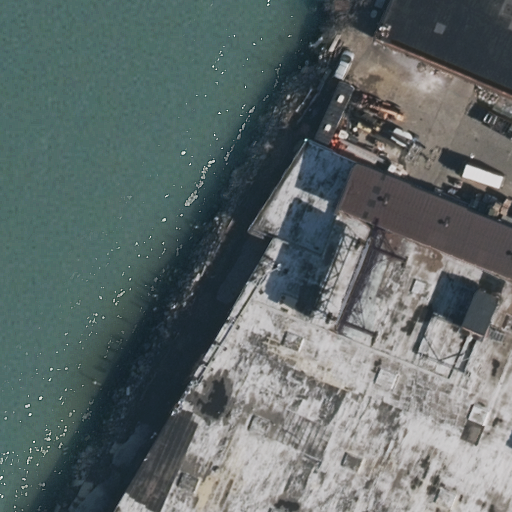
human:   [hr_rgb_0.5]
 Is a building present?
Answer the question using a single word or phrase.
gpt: yes

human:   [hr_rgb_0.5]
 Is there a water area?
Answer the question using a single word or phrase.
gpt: yes

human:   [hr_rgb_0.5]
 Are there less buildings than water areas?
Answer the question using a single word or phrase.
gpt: no

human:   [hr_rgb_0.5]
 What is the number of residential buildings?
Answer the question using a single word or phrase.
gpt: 3

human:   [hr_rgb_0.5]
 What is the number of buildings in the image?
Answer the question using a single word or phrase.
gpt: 3

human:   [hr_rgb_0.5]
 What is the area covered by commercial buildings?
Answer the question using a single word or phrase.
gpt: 0m2

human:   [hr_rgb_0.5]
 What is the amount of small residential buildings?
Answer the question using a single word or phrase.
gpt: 1

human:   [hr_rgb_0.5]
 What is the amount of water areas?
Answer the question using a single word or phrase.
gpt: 1

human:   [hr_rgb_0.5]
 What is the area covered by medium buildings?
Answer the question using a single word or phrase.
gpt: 0m2

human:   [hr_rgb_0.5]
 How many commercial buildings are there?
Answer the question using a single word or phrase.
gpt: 0

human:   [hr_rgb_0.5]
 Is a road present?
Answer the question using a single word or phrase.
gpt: yes

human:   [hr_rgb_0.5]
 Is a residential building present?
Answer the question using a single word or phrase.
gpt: yes

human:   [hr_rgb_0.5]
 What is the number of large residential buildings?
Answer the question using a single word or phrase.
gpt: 2

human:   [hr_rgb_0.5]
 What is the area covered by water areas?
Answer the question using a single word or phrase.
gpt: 3178m2

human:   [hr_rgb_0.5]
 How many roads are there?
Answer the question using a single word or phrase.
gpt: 1

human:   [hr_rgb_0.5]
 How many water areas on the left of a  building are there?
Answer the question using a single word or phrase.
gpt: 1

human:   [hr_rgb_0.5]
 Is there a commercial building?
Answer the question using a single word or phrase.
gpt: no

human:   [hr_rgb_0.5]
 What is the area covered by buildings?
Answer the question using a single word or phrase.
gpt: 3366m2

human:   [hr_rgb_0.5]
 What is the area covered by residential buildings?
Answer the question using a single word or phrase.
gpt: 3366m2

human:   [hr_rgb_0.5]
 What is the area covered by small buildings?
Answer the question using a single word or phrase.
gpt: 41m2

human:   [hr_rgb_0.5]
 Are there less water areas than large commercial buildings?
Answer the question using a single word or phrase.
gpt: no

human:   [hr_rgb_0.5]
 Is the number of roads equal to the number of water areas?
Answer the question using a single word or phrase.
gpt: yes

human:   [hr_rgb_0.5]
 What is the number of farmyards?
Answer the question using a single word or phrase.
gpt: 0

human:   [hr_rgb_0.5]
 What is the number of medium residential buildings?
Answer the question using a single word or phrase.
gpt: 0

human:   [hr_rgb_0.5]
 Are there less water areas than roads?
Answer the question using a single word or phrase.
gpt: no

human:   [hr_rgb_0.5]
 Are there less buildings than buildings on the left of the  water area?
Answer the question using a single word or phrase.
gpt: no

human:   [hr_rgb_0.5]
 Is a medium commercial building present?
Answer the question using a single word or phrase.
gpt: no

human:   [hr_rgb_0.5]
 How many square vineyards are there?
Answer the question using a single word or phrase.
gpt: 0

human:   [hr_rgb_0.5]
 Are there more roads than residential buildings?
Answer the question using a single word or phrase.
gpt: no

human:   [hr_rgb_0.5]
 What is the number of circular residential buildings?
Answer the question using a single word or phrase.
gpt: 0

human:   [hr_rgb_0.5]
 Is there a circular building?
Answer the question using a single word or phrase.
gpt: no

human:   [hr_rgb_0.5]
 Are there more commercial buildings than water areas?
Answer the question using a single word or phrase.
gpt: no

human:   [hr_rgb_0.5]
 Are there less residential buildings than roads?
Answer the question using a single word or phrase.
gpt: no

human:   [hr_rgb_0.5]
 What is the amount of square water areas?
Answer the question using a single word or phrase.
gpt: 0

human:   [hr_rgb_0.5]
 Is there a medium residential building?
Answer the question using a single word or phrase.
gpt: no

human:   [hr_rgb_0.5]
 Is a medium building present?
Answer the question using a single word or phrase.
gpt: no

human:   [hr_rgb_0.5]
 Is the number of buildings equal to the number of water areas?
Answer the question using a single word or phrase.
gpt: no

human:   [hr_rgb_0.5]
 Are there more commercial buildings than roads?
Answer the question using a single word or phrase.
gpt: no

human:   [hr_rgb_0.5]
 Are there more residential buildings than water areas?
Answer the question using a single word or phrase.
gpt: yes

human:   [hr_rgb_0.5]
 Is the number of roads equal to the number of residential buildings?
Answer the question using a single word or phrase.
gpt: no

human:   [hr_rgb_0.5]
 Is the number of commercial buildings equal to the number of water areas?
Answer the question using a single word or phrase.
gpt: no

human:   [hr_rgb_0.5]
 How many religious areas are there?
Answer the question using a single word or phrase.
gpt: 0

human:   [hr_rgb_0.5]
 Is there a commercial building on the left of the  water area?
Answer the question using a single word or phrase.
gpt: no

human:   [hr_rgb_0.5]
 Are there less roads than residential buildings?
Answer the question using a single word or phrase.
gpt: yes

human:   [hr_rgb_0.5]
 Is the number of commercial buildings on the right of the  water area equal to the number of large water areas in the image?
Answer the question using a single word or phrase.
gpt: no

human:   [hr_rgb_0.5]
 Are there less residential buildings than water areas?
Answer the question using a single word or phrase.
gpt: no

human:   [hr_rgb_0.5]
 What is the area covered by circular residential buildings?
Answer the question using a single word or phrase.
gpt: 0m2

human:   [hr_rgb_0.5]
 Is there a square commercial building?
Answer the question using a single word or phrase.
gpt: no

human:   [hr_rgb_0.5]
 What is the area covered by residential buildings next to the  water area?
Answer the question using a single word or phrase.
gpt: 3366m2

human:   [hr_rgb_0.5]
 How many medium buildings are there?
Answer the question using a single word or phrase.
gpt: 0

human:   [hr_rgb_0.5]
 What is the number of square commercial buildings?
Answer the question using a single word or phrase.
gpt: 0

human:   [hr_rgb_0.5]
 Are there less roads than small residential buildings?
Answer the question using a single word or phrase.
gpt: no

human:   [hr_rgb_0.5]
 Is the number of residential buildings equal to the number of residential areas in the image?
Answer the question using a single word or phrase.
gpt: no

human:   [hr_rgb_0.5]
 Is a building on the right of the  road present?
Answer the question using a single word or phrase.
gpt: yes

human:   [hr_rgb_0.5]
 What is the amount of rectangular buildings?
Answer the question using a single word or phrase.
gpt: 3

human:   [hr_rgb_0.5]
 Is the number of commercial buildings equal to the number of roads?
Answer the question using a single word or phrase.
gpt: no

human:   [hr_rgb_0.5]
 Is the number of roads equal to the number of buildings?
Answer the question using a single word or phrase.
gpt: no

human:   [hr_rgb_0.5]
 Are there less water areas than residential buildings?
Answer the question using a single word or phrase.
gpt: yes

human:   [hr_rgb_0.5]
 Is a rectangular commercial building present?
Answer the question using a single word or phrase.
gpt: no

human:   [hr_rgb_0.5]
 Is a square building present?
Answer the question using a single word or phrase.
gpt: no

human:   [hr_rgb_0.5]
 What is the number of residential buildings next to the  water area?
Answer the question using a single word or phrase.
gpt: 3

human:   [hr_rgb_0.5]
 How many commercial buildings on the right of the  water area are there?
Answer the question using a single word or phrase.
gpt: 0

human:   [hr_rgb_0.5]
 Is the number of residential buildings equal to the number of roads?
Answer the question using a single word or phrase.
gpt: no

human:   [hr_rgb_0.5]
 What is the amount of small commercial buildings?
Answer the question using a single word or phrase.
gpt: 0